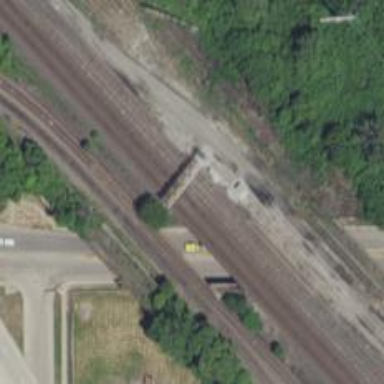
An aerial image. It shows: Railway bridge over siding rail track.